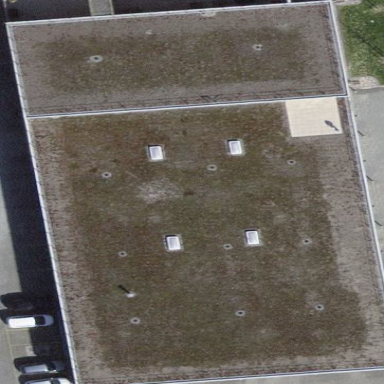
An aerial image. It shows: Part of building.